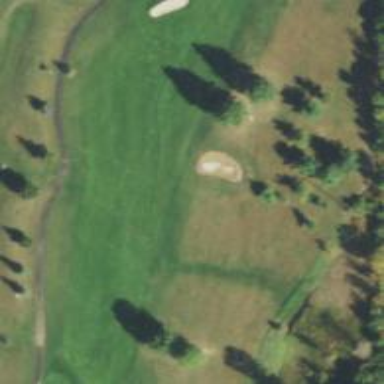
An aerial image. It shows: Golf hole.